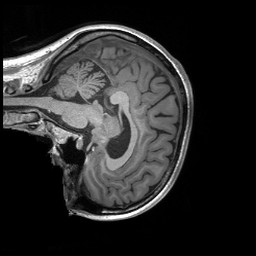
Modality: T1w
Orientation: sagittal
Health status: ill
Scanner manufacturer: siemens
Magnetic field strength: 3 T
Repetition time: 2.3 s
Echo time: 0.00243 s